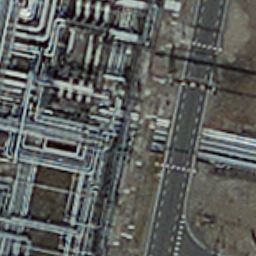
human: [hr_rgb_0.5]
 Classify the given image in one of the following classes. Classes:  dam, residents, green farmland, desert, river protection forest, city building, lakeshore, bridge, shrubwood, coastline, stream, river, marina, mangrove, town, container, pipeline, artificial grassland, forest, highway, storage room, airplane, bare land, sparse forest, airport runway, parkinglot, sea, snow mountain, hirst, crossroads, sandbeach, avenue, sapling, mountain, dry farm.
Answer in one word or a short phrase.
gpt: pipeline